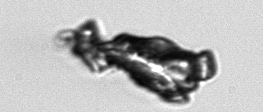
Label: Delphineis